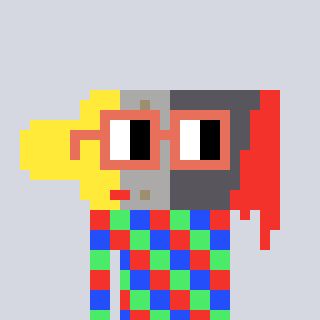
a pixel art character with square orange glasses, a paintbrush-shaped head and a bluegrey-colored body on a cool background